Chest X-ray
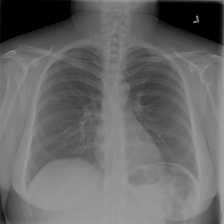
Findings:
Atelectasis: negative
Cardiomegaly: negative
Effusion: negative
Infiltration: negative
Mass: negative
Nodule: negative
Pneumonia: negative
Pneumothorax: negative
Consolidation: negative
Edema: negative
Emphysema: negative
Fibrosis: negative
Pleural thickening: negative
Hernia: negative